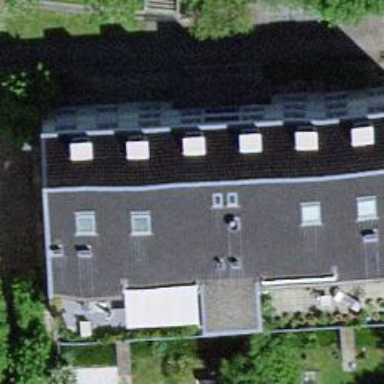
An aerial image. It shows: Building.